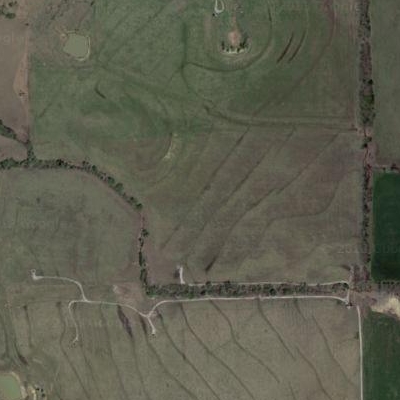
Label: aGrass